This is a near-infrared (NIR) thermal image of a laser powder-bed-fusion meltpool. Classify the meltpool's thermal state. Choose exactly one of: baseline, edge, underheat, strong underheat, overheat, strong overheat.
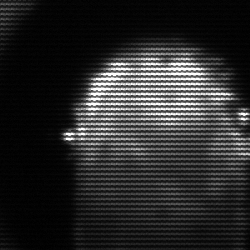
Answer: baseline